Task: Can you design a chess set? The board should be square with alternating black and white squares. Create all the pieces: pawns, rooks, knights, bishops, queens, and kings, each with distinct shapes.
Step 15:
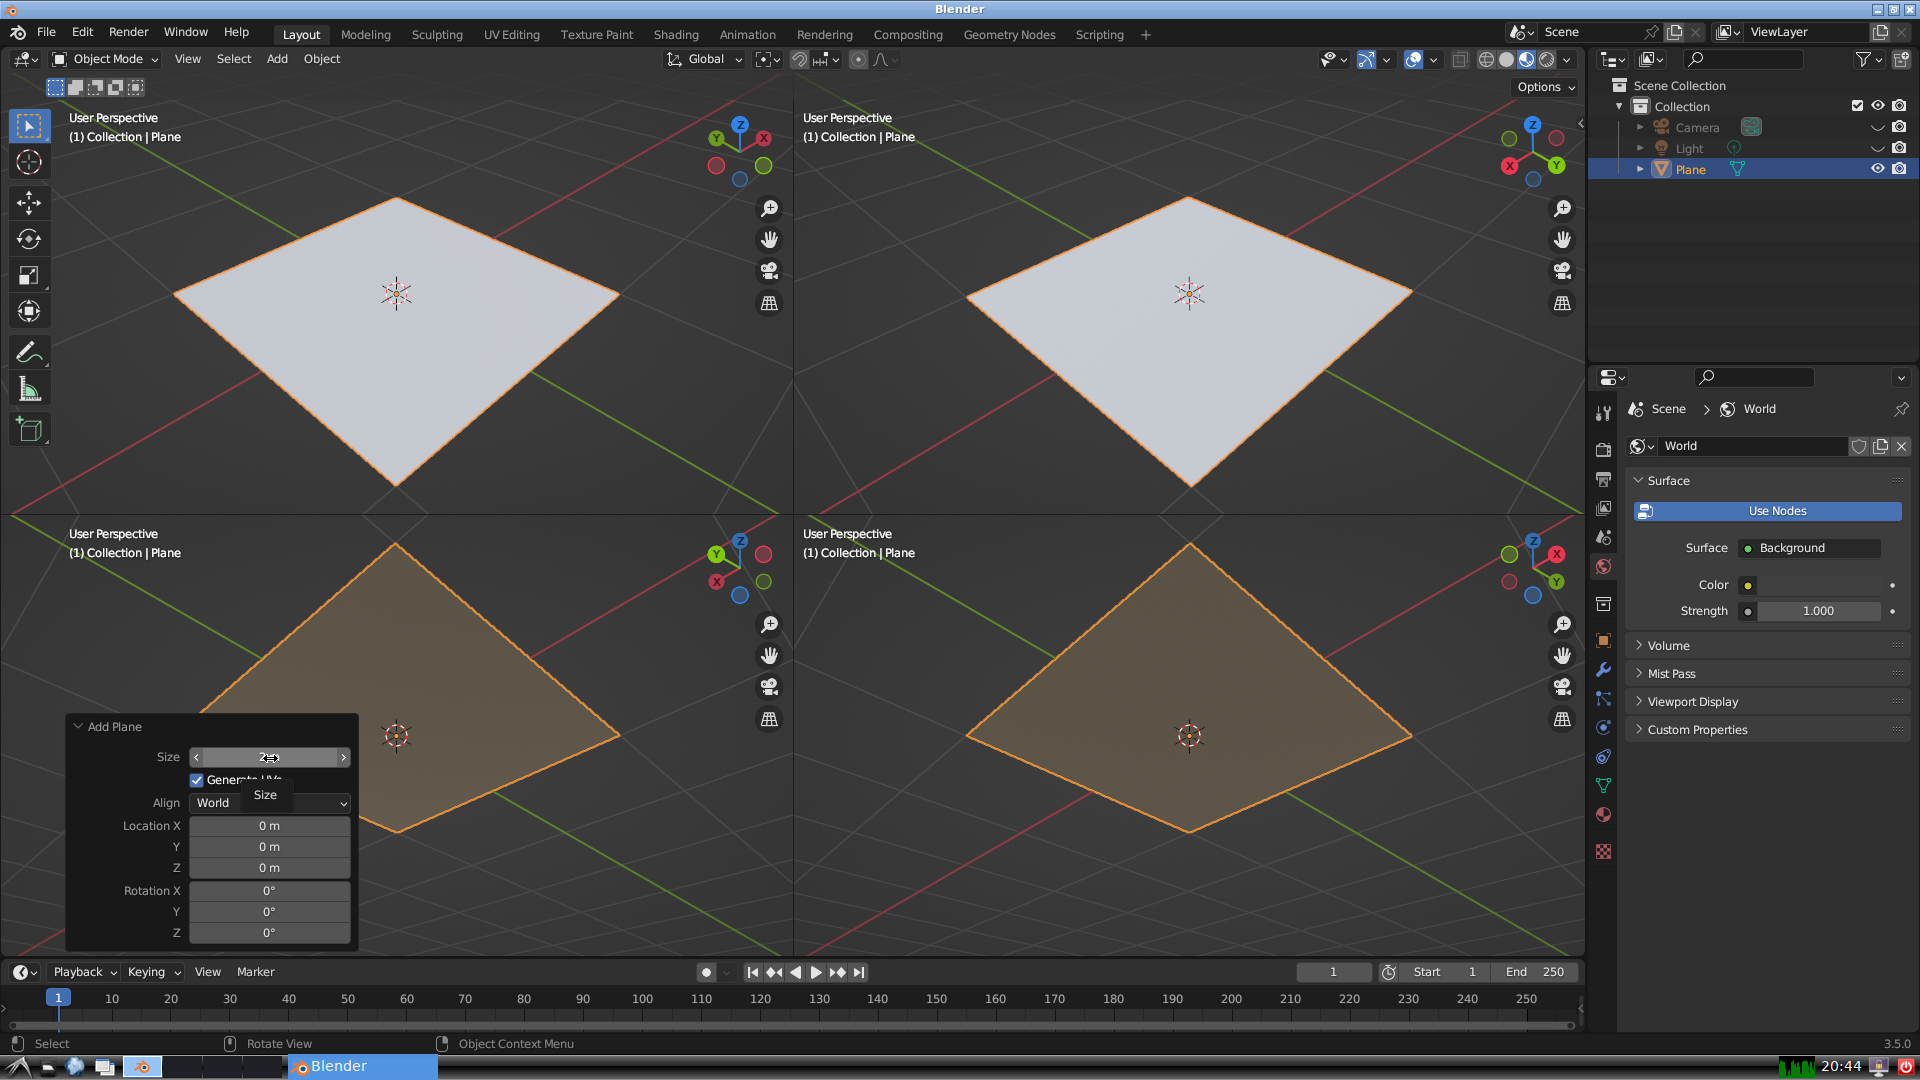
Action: click: no